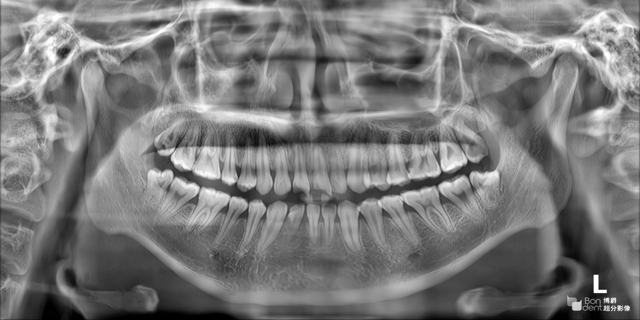
adult